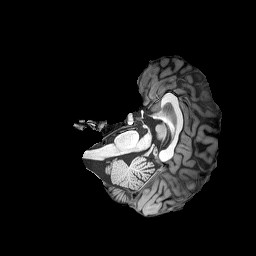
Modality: T1w
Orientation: axial
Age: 34
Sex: female
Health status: healthy